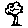
Label: tree